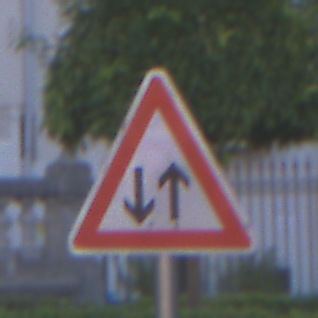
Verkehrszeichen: Gegenverkehr
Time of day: SunriseSunset
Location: Outdoor (Urban)
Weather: PartlyCloudy
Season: NotSpecified
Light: Natural